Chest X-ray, PA view. Patient: 40 years old, sex M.
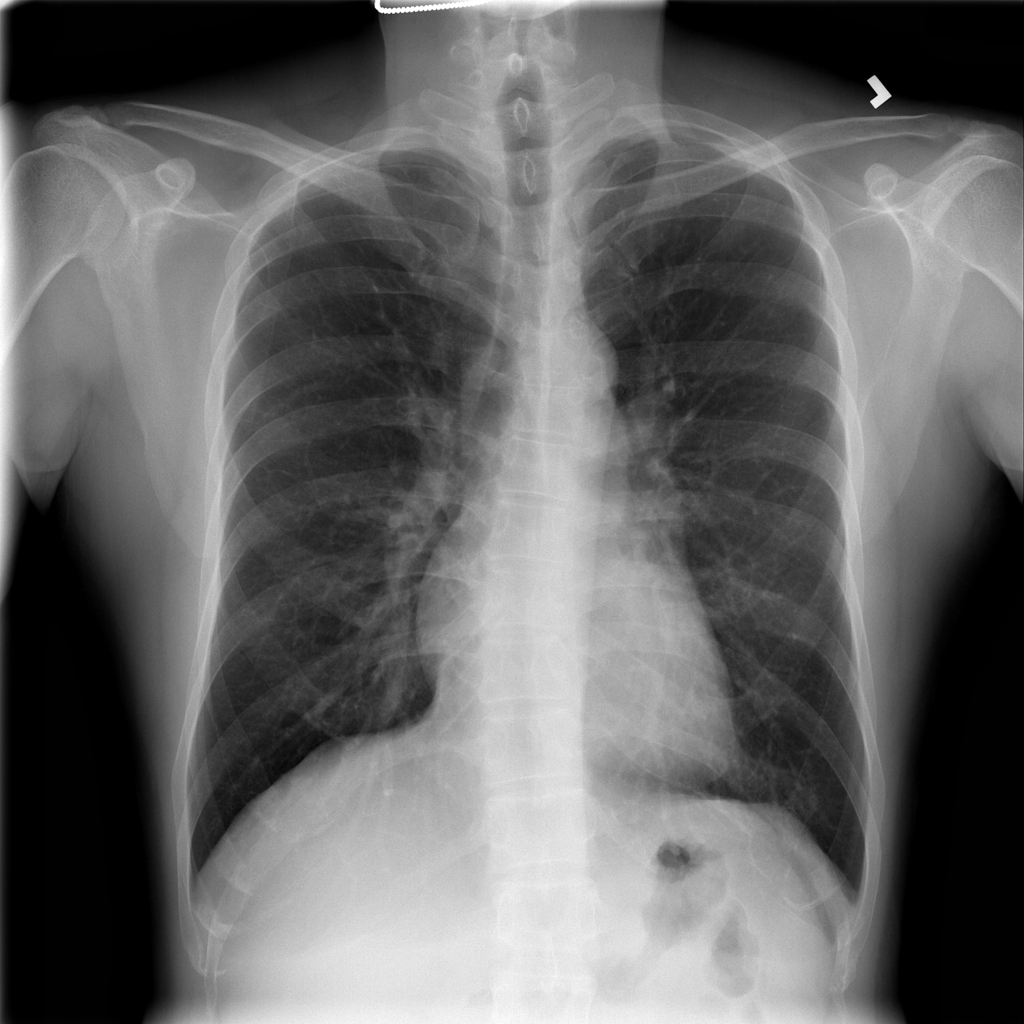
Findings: No Finding